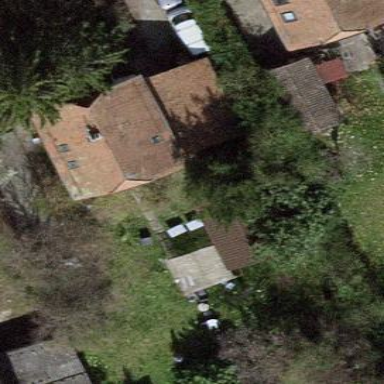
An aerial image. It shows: Garden surrounded by fence.